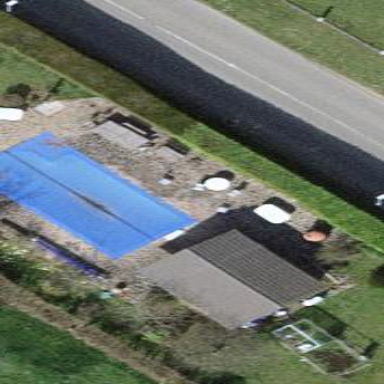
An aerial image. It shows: Swimming pool located in leisure land.